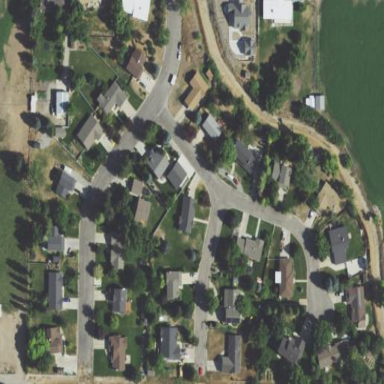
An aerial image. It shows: Single-family residential area.